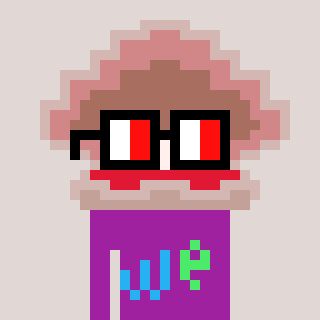
a pixel art character with square glasses with black frames and red eyes, a oyster-shaped head and a magenta-colored body on a warm background